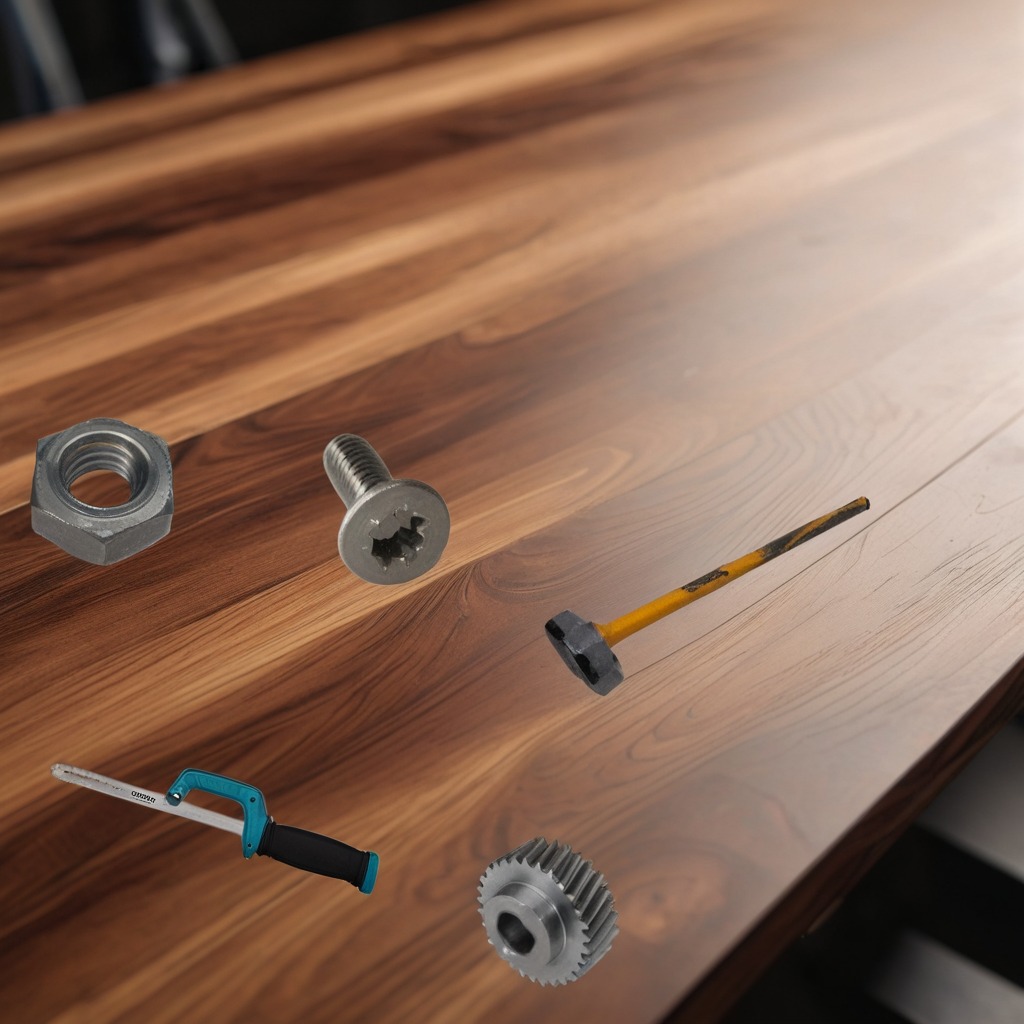
A metal gear with teeth is lying on the wooden table.